Question:
(set-face-attribute 'diredp-dir-heading nil
'(t (:foreground blue
:background dark1)))
What should be the right statements to set this face? Bow//
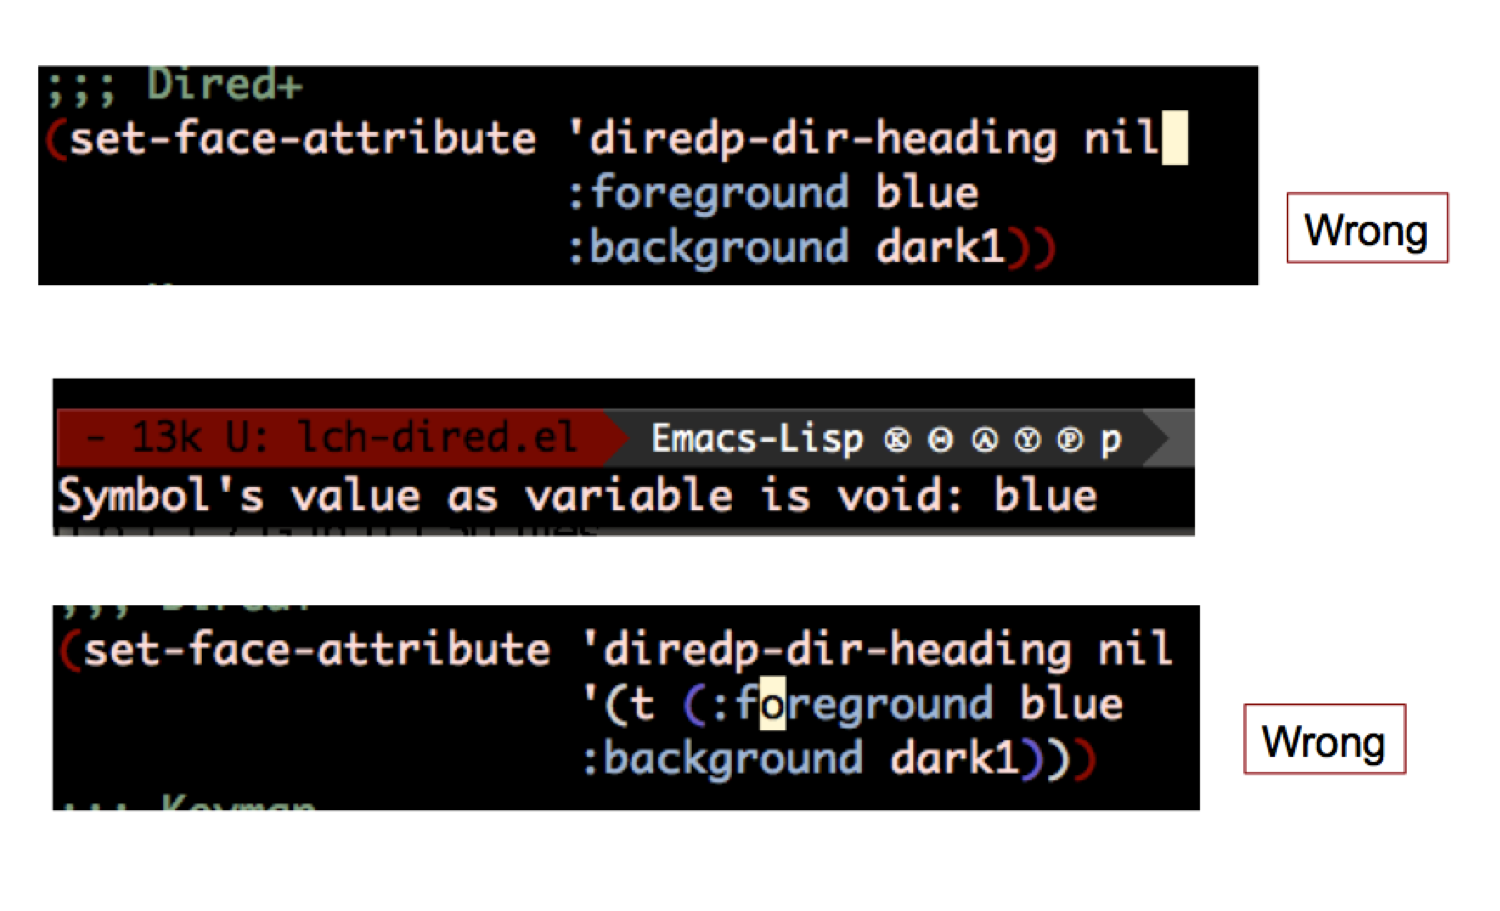
Answer: Face attributes ':foreground' and ':background' must have values.
So try '"blue"' instead of 'blue' etc.
The error message you see is saying that you asked Emacs to evaluate 'blue', which means find its value as a variable. Emacs tried that and found that the symbol 'blue' has no value as a variable. The string '"blue"', on the other hand, evaluates to itself, and a string is exactly the kind of value that is needed here.